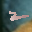
Label: 2